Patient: sex F, age 54
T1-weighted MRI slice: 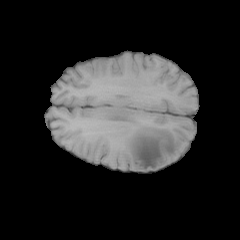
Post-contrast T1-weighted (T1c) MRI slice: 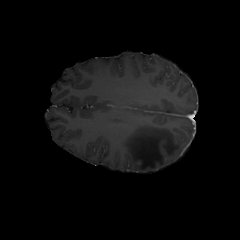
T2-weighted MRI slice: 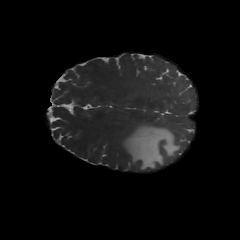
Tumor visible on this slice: yes
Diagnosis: Glioblastoma, IDH-wildtype
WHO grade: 4